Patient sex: M
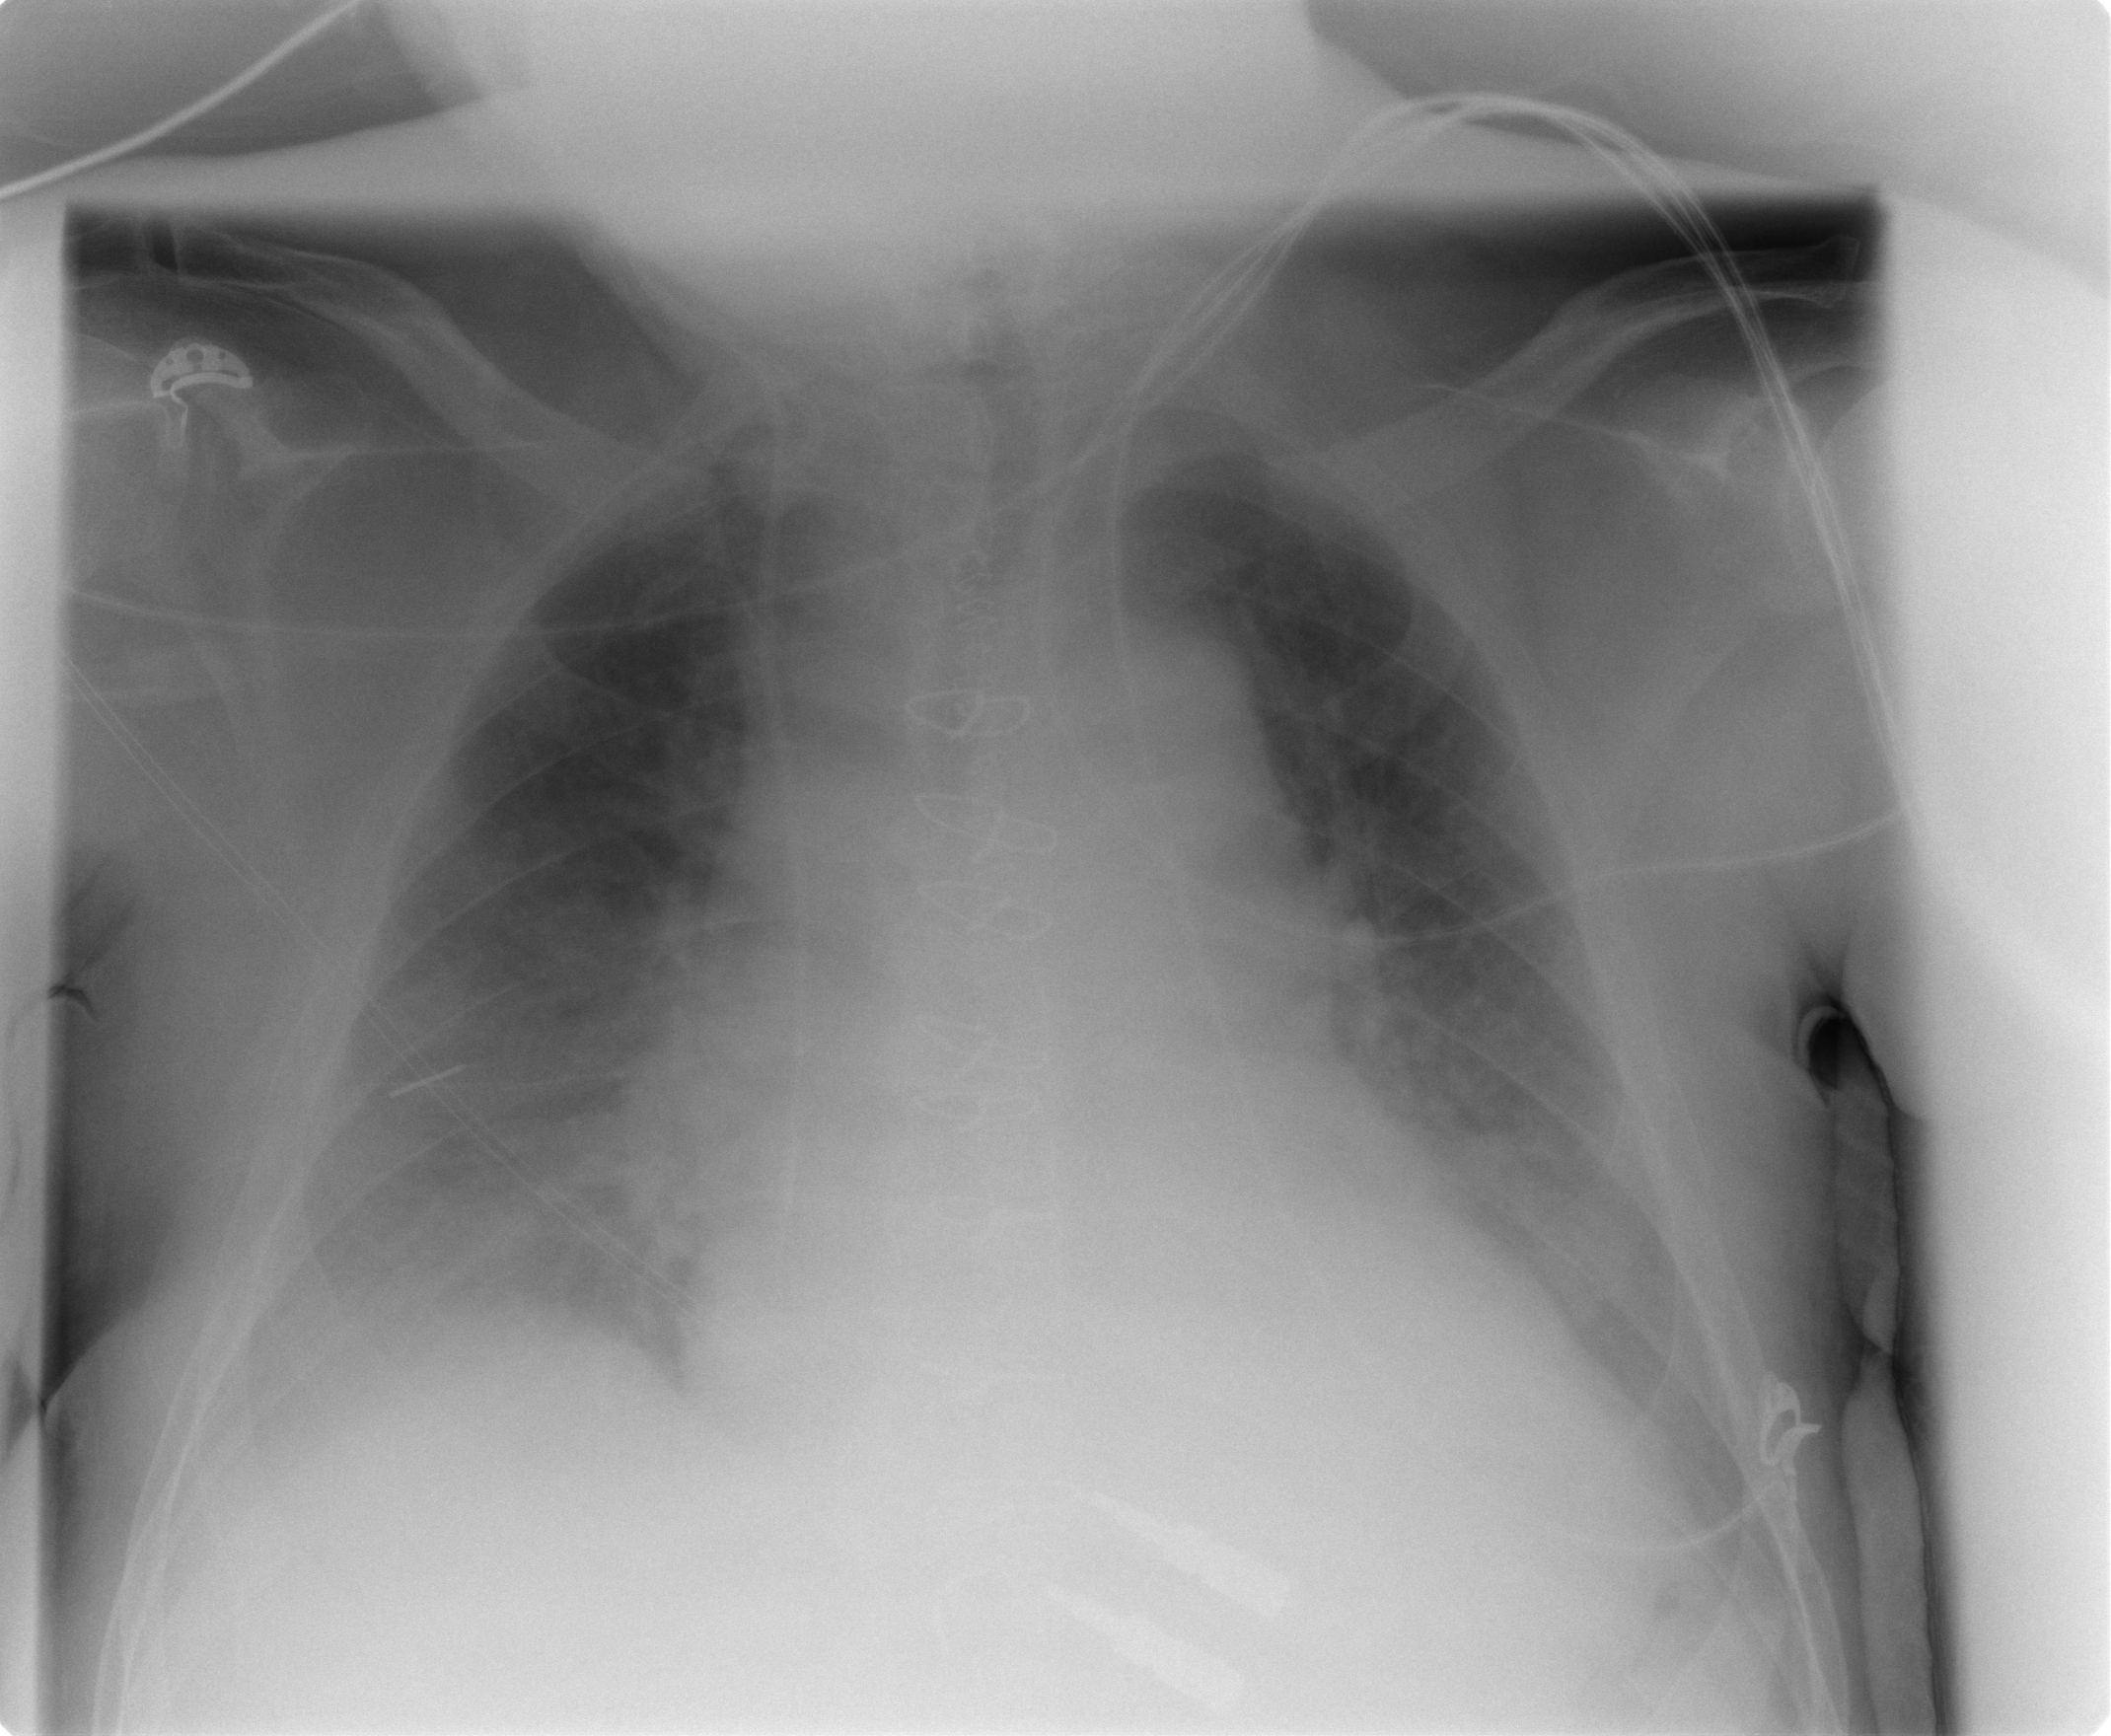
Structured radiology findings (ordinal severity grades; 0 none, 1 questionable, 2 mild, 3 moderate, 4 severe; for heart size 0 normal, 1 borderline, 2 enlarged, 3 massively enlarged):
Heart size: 2
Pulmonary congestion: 2
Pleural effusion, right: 2
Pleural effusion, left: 2
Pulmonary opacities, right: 1
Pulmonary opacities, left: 2
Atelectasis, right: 2
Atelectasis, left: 2